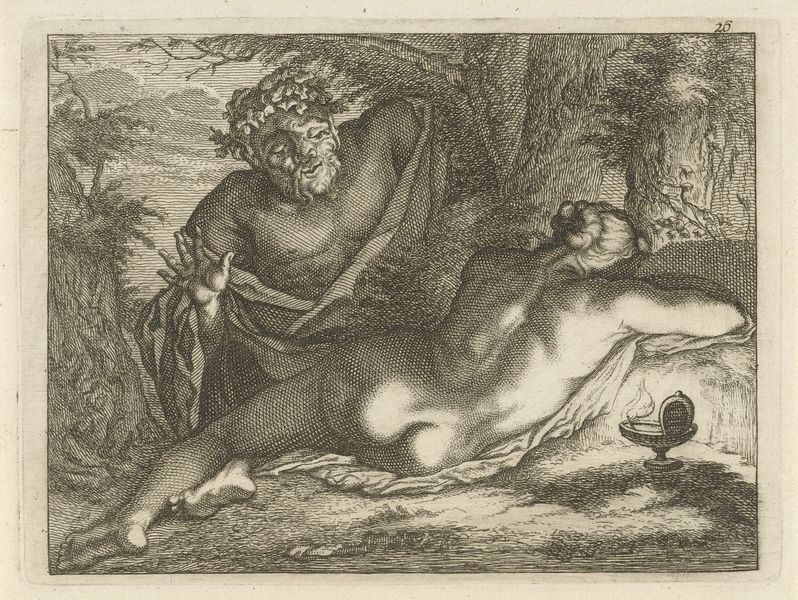
Titel: Slapende nimf bespied door een sater
Künstler: Arnold Houbraken
Standort: Amsterdam
Institution: Rijksmuseum
Schlagwörter: akt, baum, gott, nackt, umhang, frau, lampe, licht, schwarz, mantel, decke, tal, radierung, stich, bleistift, öllampe, efeu, bachus